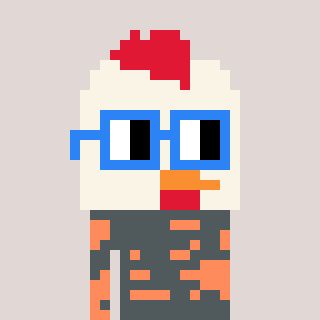
a pixel art character with square blue glasses, a chicken-shaped head and a peachy-colored body on a warm background